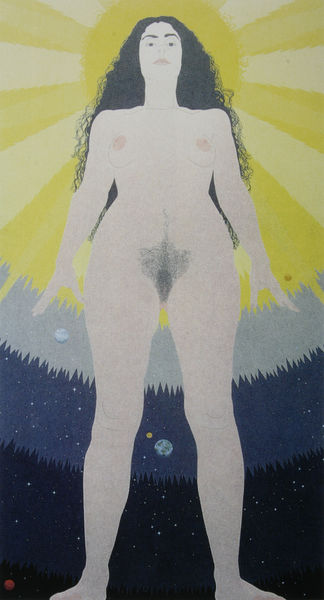
Titel: Selbstporträt als Gott
Künstler: Cynthia Mailman
Schlagwörter: akt, blau, dunkel, fuß, gemälde, haut, himmel, nackt, gelb, abend, brust, busen, finger, frau, grau, haar, licht, mund, nacht, schwarz, weiss, blick, dame, symbolismus, jung, arme, augen, stehen, bildnis, hände, öl, erde, sonne, auge, haare, standfigur, stehend, locken, kreis, rund, beine, brüste, füße, abstrakt, modern, grafik, graphik, tag, dunkelblau, brustwarzen, scham, vagina, punkte, eva, mond, stern, strahlen, gestirne, jungfrau, sterne, kreise, kugeln, gespreizt, ganzfigur, heiligenschein, untersicht, sonnenstrahlen, schamhaare, venus, mittelpunkt, sternzeichen, mars, artdeco, universum, planet, weltall, froschperspektive, halbkreise, mod, astrologie, astronomie, sonnensystem, corona, korona, tailie, langhaarig, sphären, planeten, muschi, vulva, gestirn